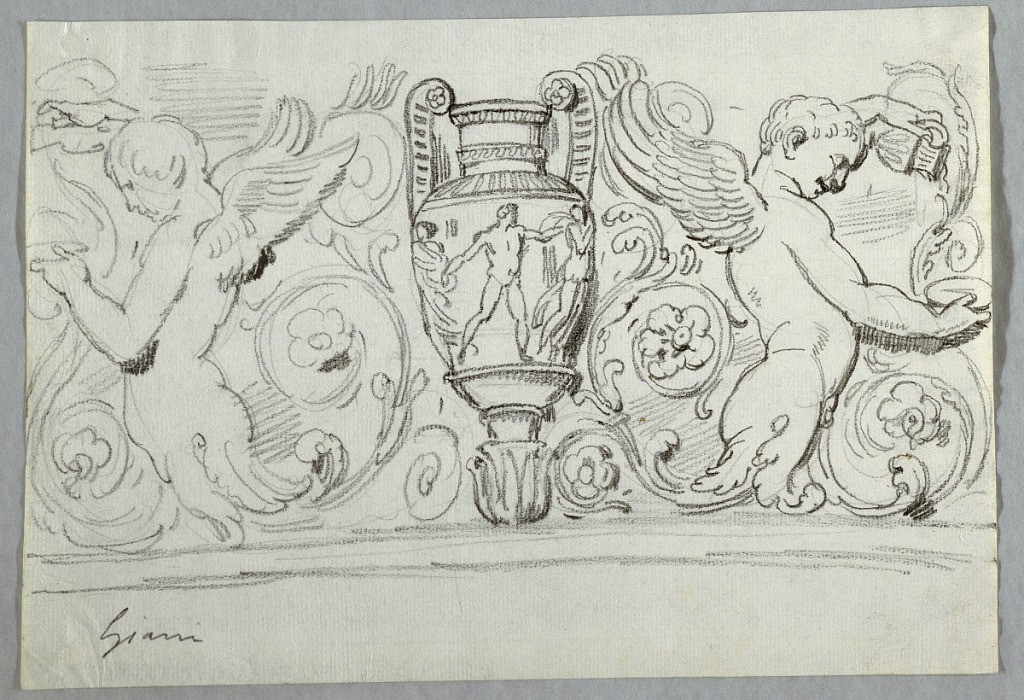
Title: Sculptured Frieze with Amphora between Two Half Figures of Boys Pouring Water from Pitcher into Bowl
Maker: Felice Giani, Italian, 1758–1823
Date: late 18th century
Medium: Black chalk on cream laid paper
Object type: Drawing
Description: Horizontal rectangle. The amphora springs from a calyx. The half-figures end in two rinceaux. With their winged backs toward the amphora. Below a framing band.